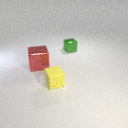
small green metal cube to the right of small yellow rubber cube